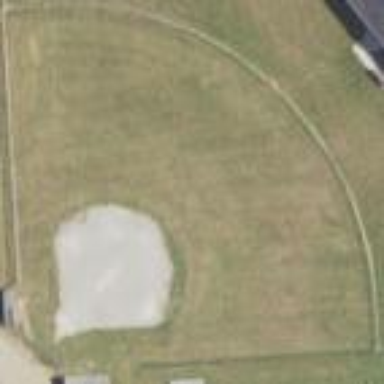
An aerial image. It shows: Baseball pitch for leisure land.